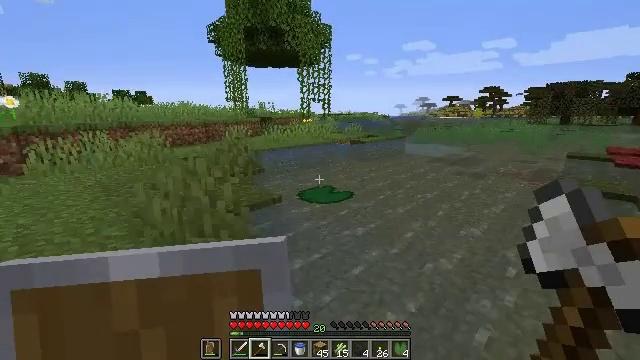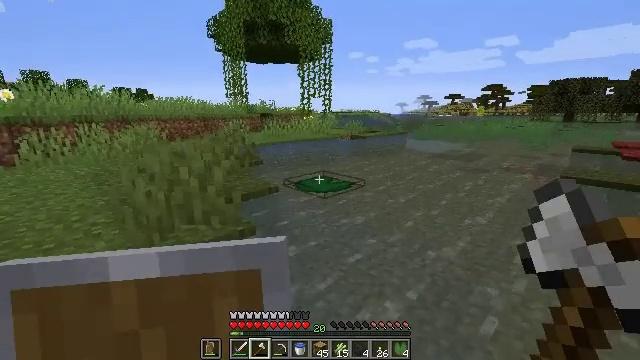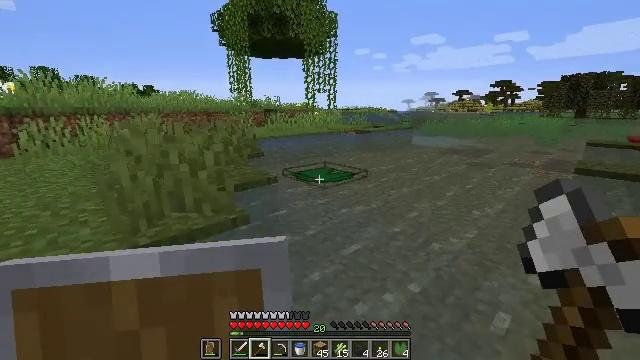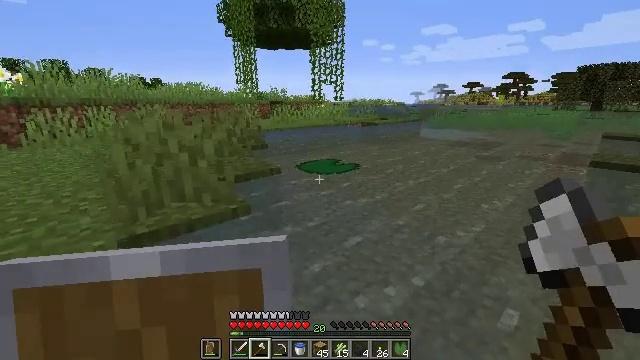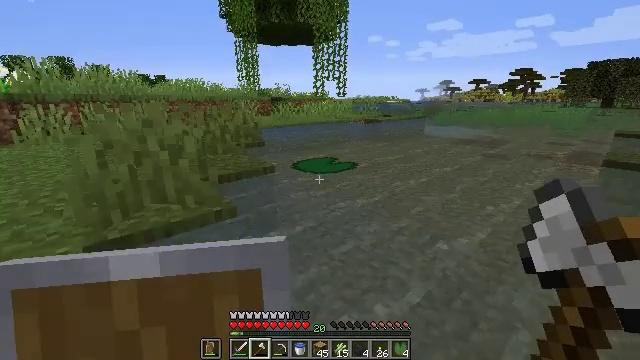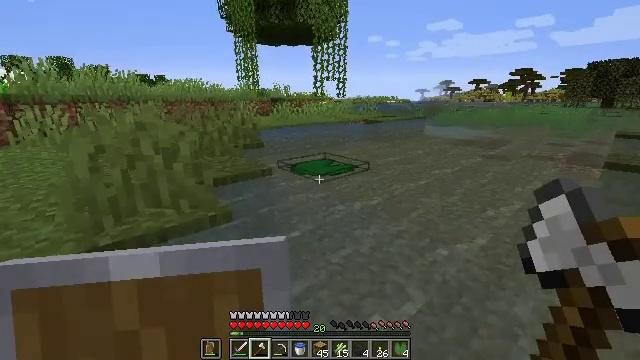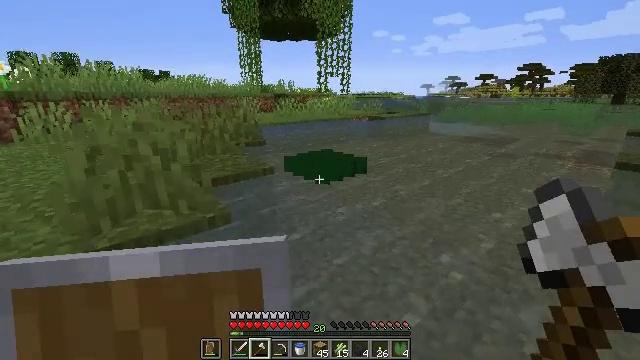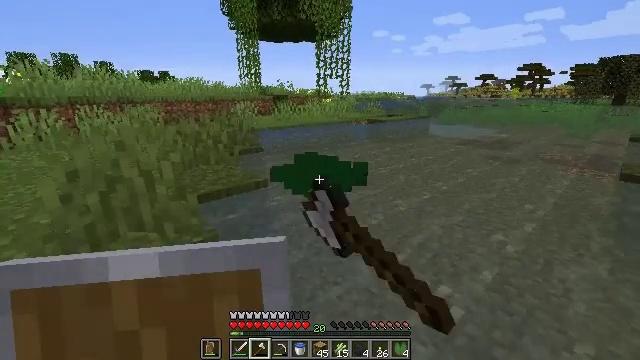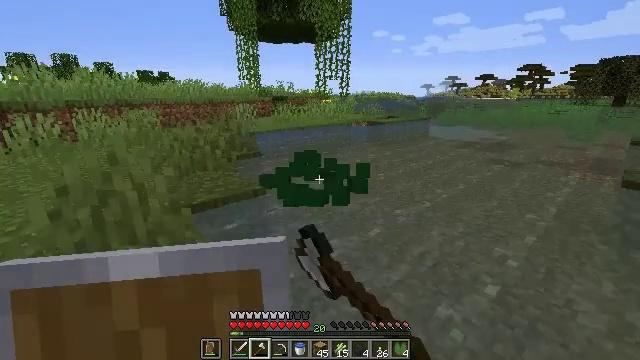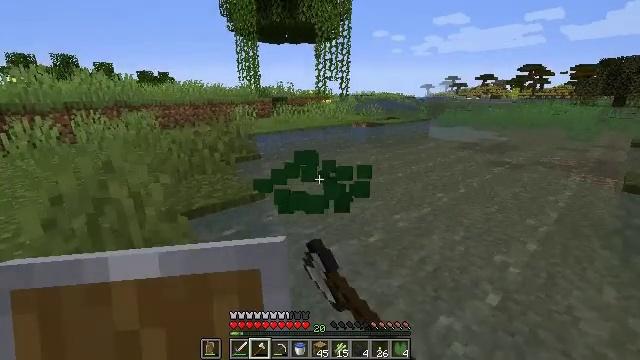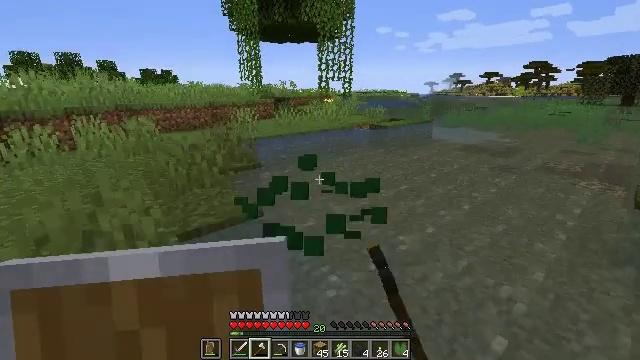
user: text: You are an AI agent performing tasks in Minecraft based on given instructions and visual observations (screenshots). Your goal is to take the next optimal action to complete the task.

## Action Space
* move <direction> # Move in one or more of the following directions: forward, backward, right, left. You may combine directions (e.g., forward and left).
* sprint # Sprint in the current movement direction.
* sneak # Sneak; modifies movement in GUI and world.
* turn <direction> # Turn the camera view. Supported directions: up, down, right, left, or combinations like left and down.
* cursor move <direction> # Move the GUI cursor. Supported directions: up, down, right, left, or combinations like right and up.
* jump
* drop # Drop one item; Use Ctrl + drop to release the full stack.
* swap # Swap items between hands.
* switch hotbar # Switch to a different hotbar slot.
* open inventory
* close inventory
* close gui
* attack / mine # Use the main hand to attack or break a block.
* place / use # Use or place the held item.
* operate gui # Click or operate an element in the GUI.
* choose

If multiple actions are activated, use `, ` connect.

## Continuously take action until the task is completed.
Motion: motion action
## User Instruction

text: Break the lily pad.
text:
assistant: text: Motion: move forward and move right, jump
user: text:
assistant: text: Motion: move forward and move right, turn left, jump
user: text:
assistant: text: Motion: move forward and move right, turn left and down, jump
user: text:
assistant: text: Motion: move forward, jump
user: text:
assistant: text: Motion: move forward, jump
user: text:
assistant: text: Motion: move forward, attack / mine, jump
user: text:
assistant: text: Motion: move forward, attack / mine, jump
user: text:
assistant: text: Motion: move forward, attack / mine, jump
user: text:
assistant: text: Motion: move forward, jump
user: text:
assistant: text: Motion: move forward, jump
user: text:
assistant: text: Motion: jump